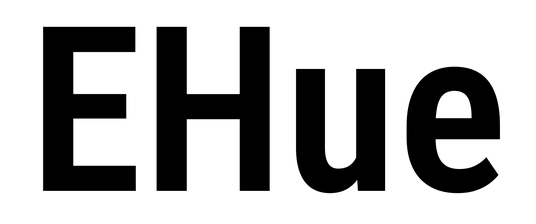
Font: Roboto_Condensed_SemiBold